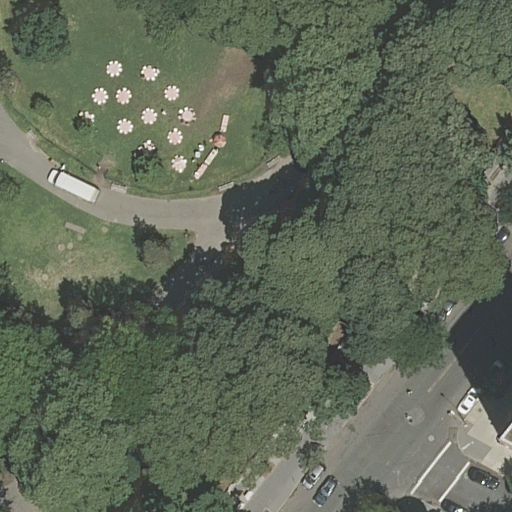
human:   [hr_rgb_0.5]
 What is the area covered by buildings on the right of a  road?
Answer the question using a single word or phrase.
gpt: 211m2

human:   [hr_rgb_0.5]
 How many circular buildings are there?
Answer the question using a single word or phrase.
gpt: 0

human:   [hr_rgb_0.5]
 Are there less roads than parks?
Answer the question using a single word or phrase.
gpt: no

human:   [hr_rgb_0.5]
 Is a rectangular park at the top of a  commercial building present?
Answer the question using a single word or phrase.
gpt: no

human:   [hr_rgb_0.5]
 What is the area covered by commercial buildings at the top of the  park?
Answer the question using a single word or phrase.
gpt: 0m2

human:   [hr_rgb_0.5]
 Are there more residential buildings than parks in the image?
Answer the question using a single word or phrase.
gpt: no

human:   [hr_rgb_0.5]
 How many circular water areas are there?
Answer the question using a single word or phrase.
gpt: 0

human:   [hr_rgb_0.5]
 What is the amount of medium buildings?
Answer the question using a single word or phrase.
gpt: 1

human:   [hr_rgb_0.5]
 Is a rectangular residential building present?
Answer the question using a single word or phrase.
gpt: no

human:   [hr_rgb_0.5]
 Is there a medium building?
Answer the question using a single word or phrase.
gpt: yes

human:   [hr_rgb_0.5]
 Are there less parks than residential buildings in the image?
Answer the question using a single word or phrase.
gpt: no

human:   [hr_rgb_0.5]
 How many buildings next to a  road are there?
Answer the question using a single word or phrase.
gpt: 1

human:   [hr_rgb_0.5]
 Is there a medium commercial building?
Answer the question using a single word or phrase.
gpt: no

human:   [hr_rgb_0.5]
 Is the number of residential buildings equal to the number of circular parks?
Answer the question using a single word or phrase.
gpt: no

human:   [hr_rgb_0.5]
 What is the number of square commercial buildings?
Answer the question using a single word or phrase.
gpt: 0

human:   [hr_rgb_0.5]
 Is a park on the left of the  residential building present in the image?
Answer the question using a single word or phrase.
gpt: no

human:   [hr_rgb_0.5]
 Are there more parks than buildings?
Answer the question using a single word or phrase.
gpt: no

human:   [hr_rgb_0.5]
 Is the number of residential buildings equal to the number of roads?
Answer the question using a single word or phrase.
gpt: no

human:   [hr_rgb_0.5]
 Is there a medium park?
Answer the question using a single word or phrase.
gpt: yes

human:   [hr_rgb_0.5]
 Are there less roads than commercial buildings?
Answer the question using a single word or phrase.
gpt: no

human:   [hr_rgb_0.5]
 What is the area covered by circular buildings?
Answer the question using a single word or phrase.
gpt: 0m2

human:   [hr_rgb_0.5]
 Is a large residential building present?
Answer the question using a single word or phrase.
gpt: no

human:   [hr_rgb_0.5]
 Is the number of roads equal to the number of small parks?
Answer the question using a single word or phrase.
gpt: no

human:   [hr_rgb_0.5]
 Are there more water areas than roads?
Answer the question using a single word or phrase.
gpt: no

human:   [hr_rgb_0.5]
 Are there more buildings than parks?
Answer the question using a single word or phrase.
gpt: no

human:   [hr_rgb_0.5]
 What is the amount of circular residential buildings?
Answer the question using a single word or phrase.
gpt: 0

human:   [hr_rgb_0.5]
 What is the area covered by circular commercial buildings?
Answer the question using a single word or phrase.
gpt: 0m2

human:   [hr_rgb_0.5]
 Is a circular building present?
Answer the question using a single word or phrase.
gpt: no

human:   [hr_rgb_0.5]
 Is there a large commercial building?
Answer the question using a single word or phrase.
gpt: no

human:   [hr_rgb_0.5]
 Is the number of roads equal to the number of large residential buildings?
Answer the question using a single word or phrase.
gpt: no

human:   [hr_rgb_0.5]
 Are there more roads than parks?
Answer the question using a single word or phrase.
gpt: yes

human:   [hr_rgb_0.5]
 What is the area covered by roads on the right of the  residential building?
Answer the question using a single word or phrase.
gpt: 0m2

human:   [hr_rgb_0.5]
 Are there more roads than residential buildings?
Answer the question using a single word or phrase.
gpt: yes

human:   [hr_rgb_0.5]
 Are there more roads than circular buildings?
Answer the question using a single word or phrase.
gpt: yes

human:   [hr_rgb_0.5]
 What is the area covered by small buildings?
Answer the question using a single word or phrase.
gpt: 0m2

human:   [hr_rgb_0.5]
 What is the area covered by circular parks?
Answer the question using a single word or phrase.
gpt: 0m2